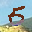
Label: 5